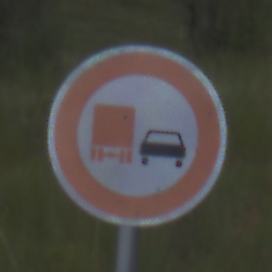
Verkehrszeichen: UeberholverbotKraftfahrzeuge
Umgebung: Outdoor, Nature
Tageszeit: SunriseSunset
Wetter: PartlyCloudy
Licht: Natural
Jahreszeit: NotSpecified
Kontrast: LowContrast